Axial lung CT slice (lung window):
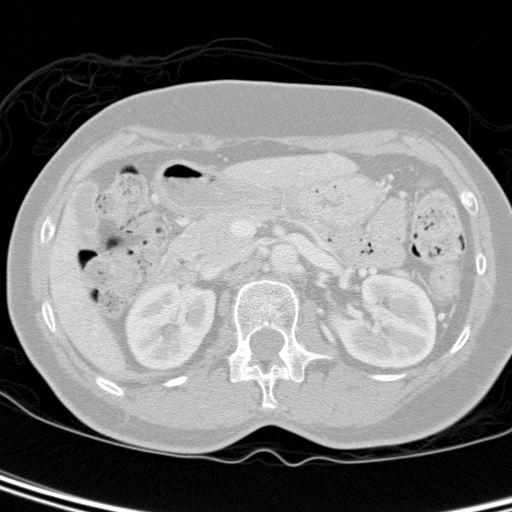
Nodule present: no